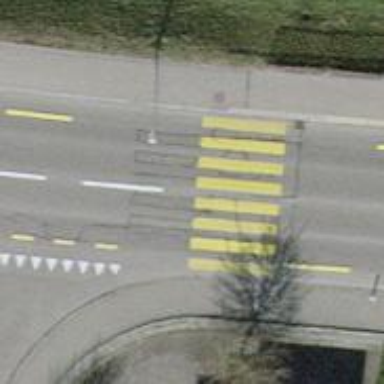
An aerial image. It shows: Zebra crossing on the road.